Question:
Both arrow are draggable, and the values will change.
How can I make something like this? What is it called?
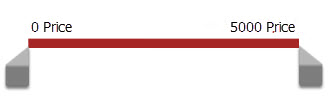
Answer: From the image that you provided, it looks like you need which handles can be adjusted from both sides. Default Android SeekBar can only be adjusted from one side.
There is a library that allows you to move handles on both sides of the SeekBar, here is the link to the project page: <URL>